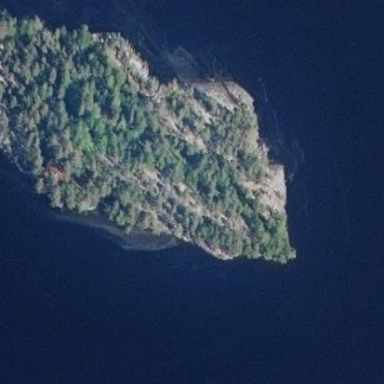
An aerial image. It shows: Islet.